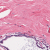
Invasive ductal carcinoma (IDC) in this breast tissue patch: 0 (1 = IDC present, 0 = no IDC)